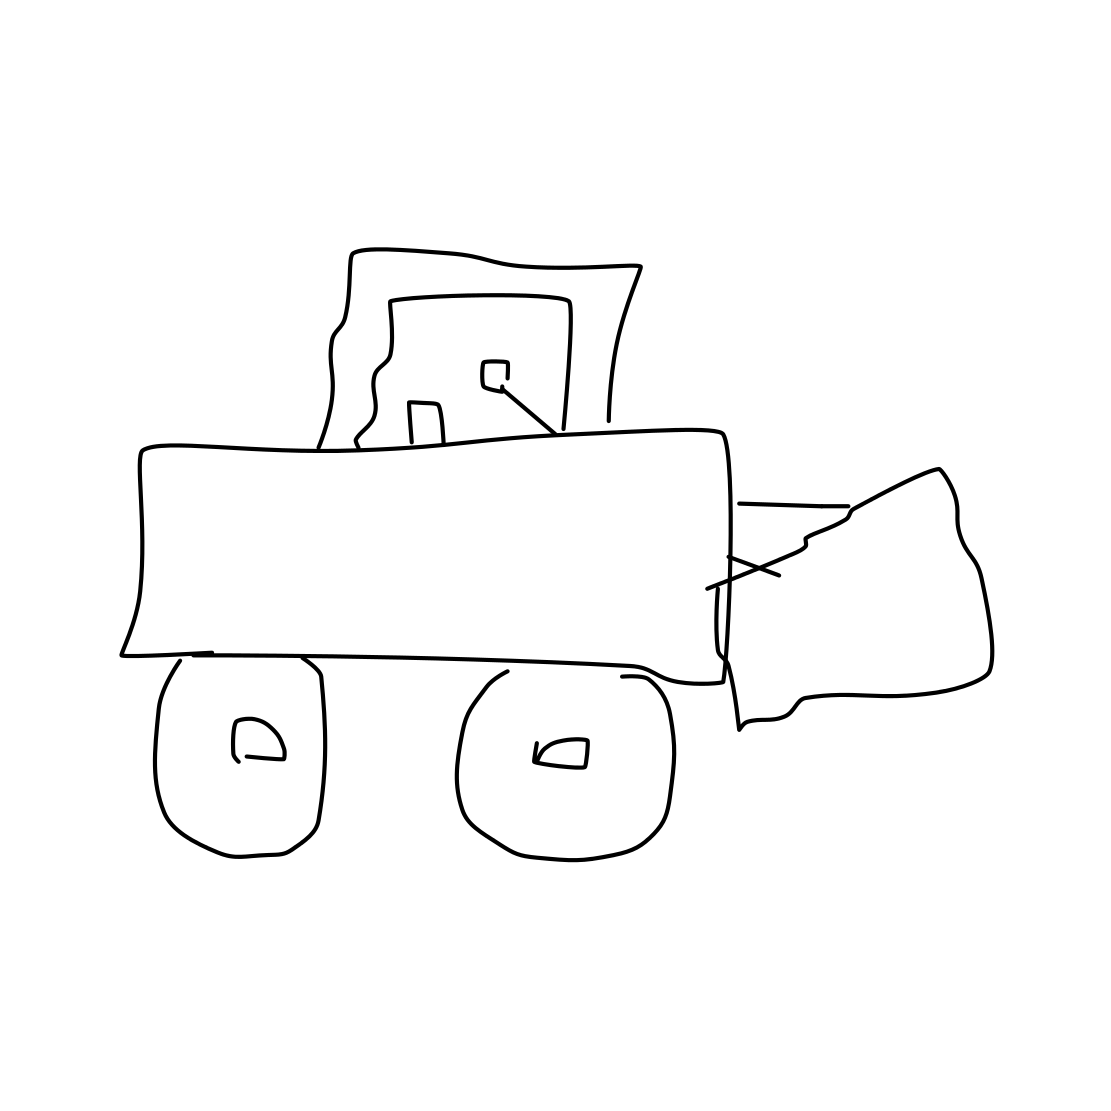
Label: bulldozer